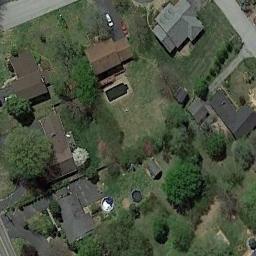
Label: medium_residential